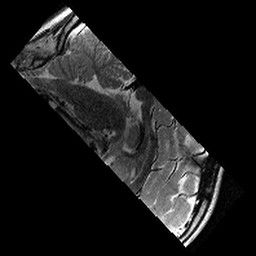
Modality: T2w
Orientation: sagittal
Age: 13
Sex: male
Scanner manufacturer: siemens
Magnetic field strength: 3 T
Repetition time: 9.23 s
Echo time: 0.067 s